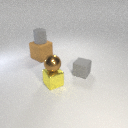
small yellow metal cube in front of small gray rubber cube